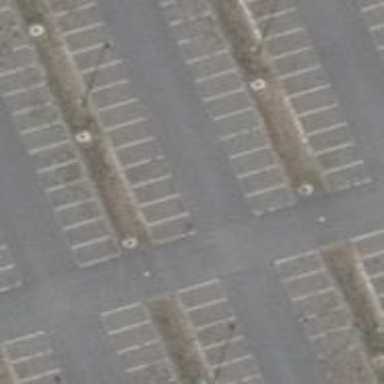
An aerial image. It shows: Asphalt parking aisle along service road.